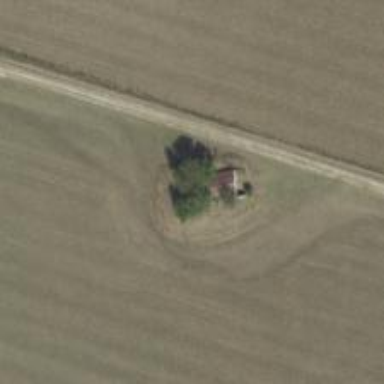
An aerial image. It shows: Military bunker.